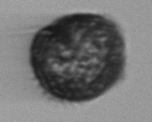
Label: Margalefidinium